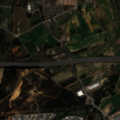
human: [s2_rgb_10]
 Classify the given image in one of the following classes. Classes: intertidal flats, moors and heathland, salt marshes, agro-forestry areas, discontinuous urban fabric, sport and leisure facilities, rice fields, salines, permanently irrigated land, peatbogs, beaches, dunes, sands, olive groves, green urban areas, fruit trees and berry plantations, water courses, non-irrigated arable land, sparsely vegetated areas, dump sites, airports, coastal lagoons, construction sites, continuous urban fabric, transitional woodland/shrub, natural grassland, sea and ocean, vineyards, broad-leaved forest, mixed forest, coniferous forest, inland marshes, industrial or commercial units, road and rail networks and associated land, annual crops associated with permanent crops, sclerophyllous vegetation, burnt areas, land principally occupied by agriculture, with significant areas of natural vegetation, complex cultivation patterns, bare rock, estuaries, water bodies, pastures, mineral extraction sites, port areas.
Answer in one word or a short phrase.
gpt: sport and leisure facilities, complex cultivation patterns, broad-leaved forest